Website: apple
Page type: address-validator
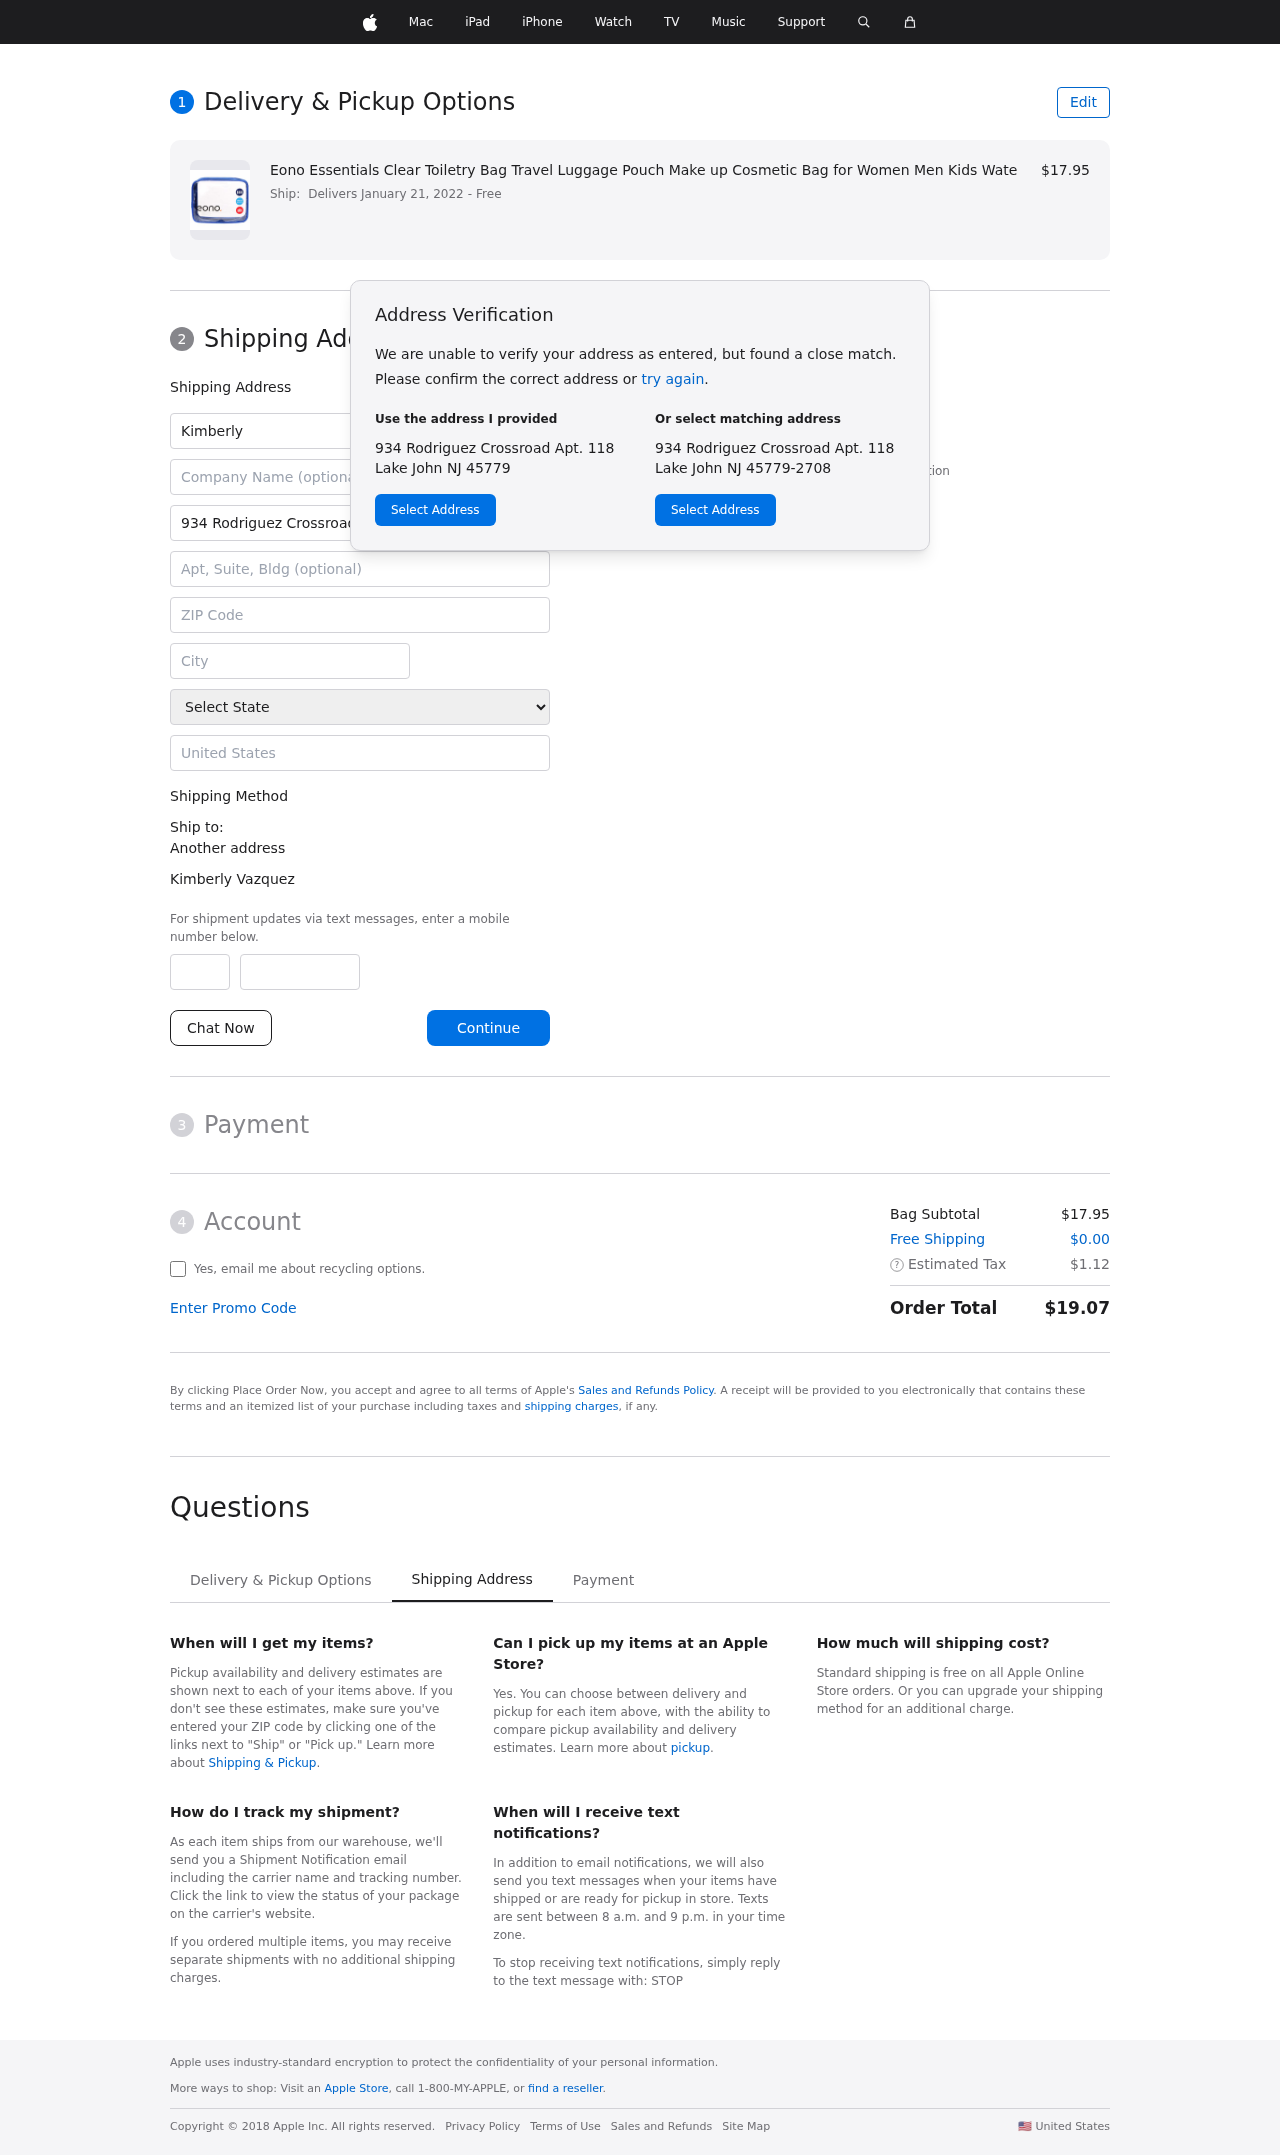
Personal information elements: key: PII_CITY
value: Lake John
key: PII_COUNTRY
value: United States
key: PII_FIRSTNAME
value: Kimberly
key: PII_FULLNAME
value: Kimberly Vazquez
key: PII_LASTNAME
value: Vazquez
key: PII_PHONE_AREA
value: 589
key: PII_PHONE_SUFFIX
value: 0430
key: PII_POSTCODE
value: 45779
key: PII_STATE
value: New Jersey
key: PII_STREET
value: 934 Rodriguez Crossroad Apt. 118
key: PII_CITY_STATE_ZIP
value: Lake John NJ 45779
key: PII_STATE_ABBR
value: NJ
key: PII_POSTCODE_FULL
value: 45779
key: PII_POSTCODE_NUMERIC
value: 45779
Product elements: key: PRODUCT1_NAME
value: Eono Essentials Clear Toiletry Bag Travel Luggage Pouch Make up Cosmetic Bag for Women Men Kids Wate
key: PRODUCT1_PRICE
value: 17.95
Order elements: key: ORDER_DELIVERY_DATE
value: Delivers January 21, 2022
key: ORDER_SUBTOTAL
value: $17.95
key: ORDER_SHIPPING_COST
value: $0.00
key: ORDER_TAX
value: $1.12
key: ORDER_TOTAL
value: $19.07